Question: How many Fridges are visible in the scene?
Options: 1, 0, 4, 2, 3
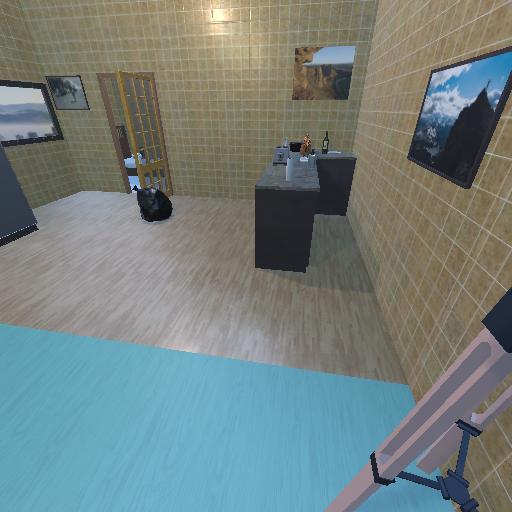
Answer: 1